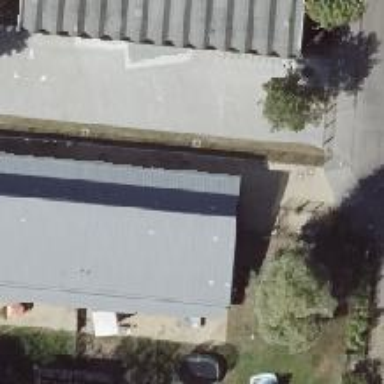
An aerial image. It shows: Community center.